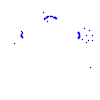
Particle: kaon